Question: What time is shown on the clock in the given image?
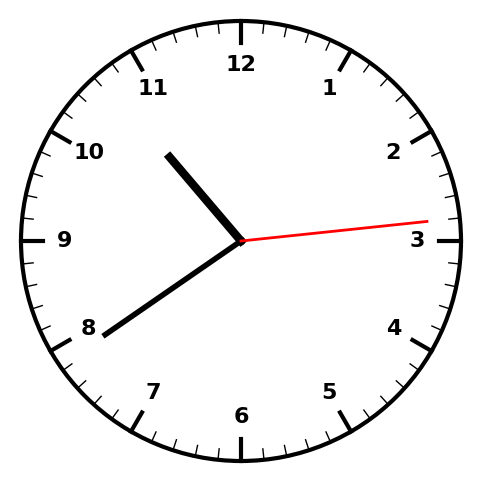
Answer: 10:39:14